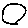
Label: circle